Question: I write an xsl for displaying the elements of my xml file as a numbered list. But my IE explorer doesn't show the list every time. I would like to know what is wrong with my code.
Here is the my xsl file:
'''
<?xml version = "1.0" encoding="ISO-8859-1"?>
<xsl:stylesheet version="1.0"
xmlns:xsl="http://www.w3.org/1999/xsl/Transform">
<xsl:template match="/">
<html>
<body>
<ul>
<xsl:for-each select="Recipe/Ingredients/Ingredient">
<li><xsl:value-of select="name"/></li>
</xsl:for-each>
</ul>
<ol>
<xsl:for-each select="Recipe/Steps/Step">
<li><xsl:value-of select="Action"/></li>
</xsl:for-each>
</ol>
</body>
</html>
</xsl:template>
</xsl:stylesheet>
'''
Here is my xml file:
'''
<?xml version = "1.0" encoding="ISO-8859-1"?>
<?xml-stylesheet type="text/xsl" href="recipe.xsl"?>
<!DOCTYPE Recipe [
<!ELEMENT Recipe (Ingredients, Steps, Nutrition)>
<!ATTLIST Recipe Recipe_name NMTOKEN #REQUIRED>
<!ATTLIST Recipe Recipe_Lan (EN|FI|JP|CH) "EN">
<!ELEMENT Ingredients (Ingredient+)>
<!ELEMENT Ingredient (name,Composedby?)>
<!ELEMENT name (#PCDATA)>
<!-- PCDATA means the parsed character data, while CDATA refers to unparsed character data. so in an xml document, characters like"&",">" are illegal -->
<!ELEMENT Composedby (Ingredient+)>
<!ATTLIST Ingredient Uni_ID ID #REQUIRED>
<!ATTLIST Ingredient Amount CDATA #IMPLIED>
<!ELEMENT Steps (Step+)>
<!ELEMENT Step (Name, Action)>
<!ELEMENT Name (#PCDATA)>
<!ELEMENT Action (#PCDATA)>
<!ATTLIST Step Duration CDATA #REQUIRED>
<!ELEMENT Nutrition (Calories, Fat, Protain_amount)>
<!ELEMENT Calories (#PCDATA)>
<!ELEMENT Fat (#PCDATA)>
<!ELEMENT Protain_amount (#PCDATA)>
]>
<Recipe Recipe_name="Vinegar_pepper_Soup" Recipe_Lan="EN">
<Ingredients>
<Ingredient Uni_ID="V1" Amount="500ml">
<name>chicken broth</name>
<Composedby>
<Ingredient Uni_ID="V2" Amount="100g">
<name>chicken</name>
</Ingredient>
<Ingredient Uni_ID="V3" Amount="500g">
<name>water</name>
</Ingredient>
</Composedby>
</Ingredient>
<Ingredient Uni_ID="V4" Amount="50g">
<name>tofu</name>
</Ingredient>
<Ingredient Uni_ID="V5" Amount="10ml">
<name>vinegar</name>
</Ingredient>
<Ingredient Uni_ID="V6" Amount="10g">
<name>flour</name>
</Ingredient>
<Ingredient Uni_ID="V7" Amount="100g">
<name>winter bamboo shoots</name>
</Ingredient>
<Ingredient Uni_ID="V8" Amount="30g">
<name>carrot</name>
</Ingredient>
<Ingredient Uni_ID="V9" Amount="one">
<name>egg</name>
</Ingredient>
<Ingredient Uni_ID="V10" Amount="15ml">
<name>soya light</name>
</Ingredient>
<Ingredient Uni_ID="V11" Amount="5g">
<name>white pepper powder</name>
</Ingredient>
<Ingredient Uni_ID="V12" Amount="10ml">
<name>oil</name>
</Ingredient>
</Ingredients>
<Steps>
<Step Duration="3 minutes">
<Name>Washing</Name>
<Action>Wash all the stuffs</Action>
</Step>
<Step Duration="10 minutes">
<Name>Cutting</Name>
<Action>Cutting carrots, winter bamboo shoots and toufu into small pieces</Action>
</Step>
<Step Duration="3 minutes">
<Name>Egg Beating</Name>
<Action>Beat the egg</Action>
</Step>
<Step Duration="5 minutes">
<Name>Stuffs frying</Name>
<Action>Pour 10ml oil to the heated pot, wait until it gets warm, fry the cutting stuffs</Action>
</Step>
<Step Duration="3 minutes">
<Name>Water flour</Name>
<Action>Water the flour, pour it into the pot and stir</Action>
</Step>
<Step Duration="1 minutes">
<Name>Egg liquid Pouring</Name>
<Action>Pour the egg liquid to the pot and stir</Action>
</Step>
<Step Duration="1 minutes">
<Name>Seasoning</Name>
<Action>put the venigar, white pepper powder and soya light into the pot</Action>
</Step>
</Steps>
<Nutrition>
<Calories>50 cal per 100g</Calories>
<Fat>5g per 100g</Fat>
<Protain_amount>10g per 100g</Protain_amount>
</Nutrition>
</Recipe>
'''
And the IE explorer displays like this:
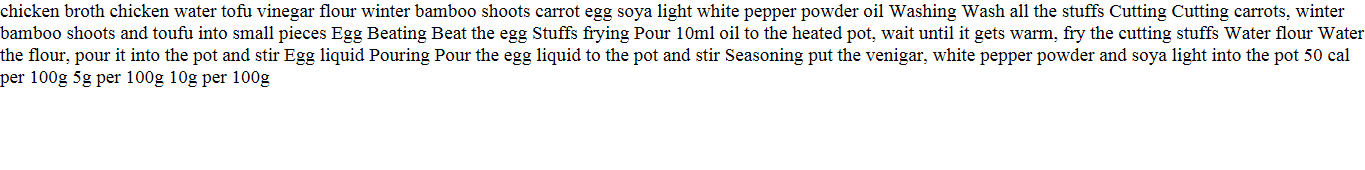
Answer: Your XSLT namespace URI is wrong, it should be
'''
xmlns:xsl="http://www.w3.org/1999/XSL/Transform"
'''
Note the 'XSL' in upper case.